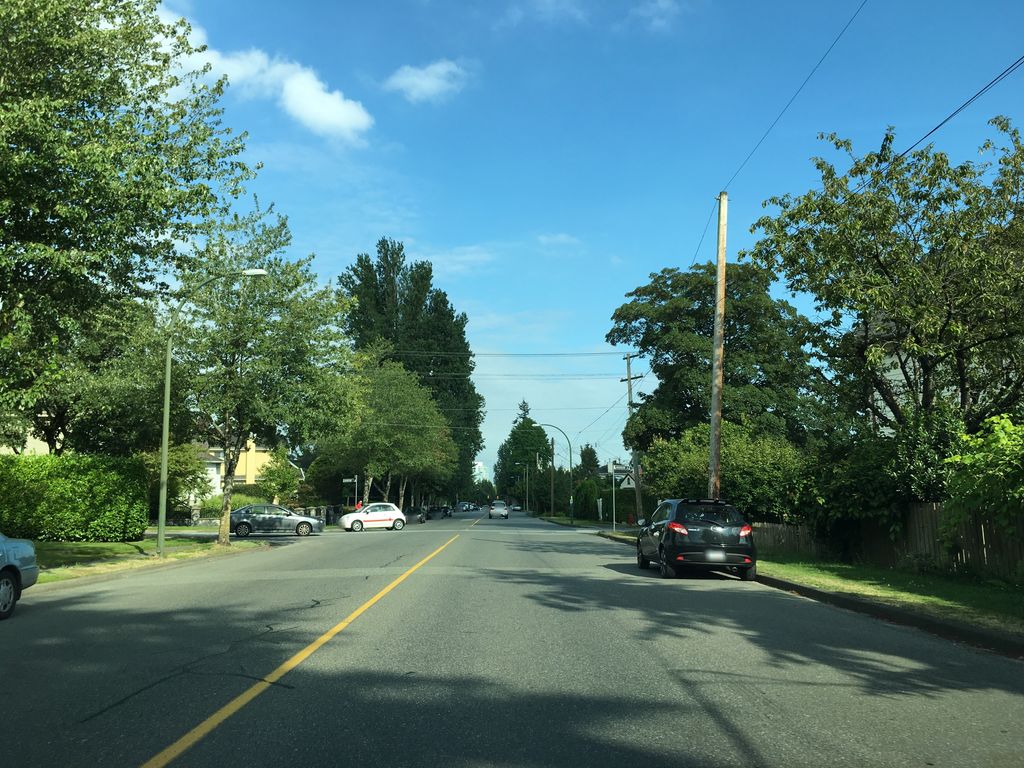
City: vancouver